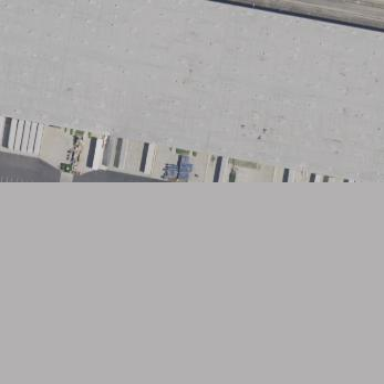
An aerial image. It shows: Warehouse.